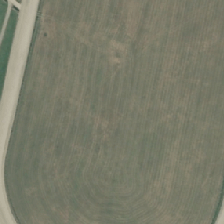
Land cover: urban_parkland